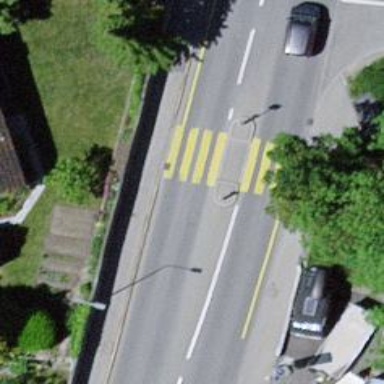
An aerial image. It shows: Uncontrolled crossing with central island on the road.